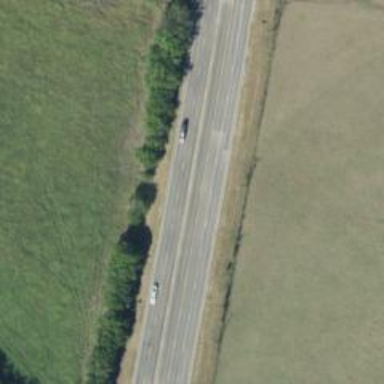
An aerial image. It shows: Secondary road.